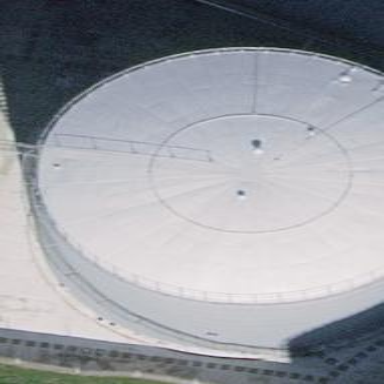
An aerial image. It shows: Storage tank building.